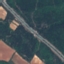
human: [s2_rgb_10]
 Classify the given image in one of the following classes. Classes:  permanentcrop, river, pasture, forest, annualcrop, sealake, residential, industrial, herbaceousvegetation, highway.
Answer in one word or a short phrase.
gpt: Highway